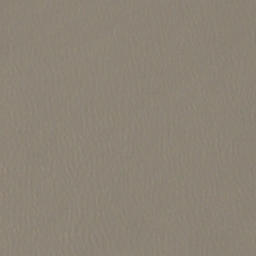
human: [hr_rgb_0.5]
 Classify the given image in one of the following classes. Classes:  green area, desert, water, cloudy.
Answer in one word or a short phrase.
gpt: cloudy